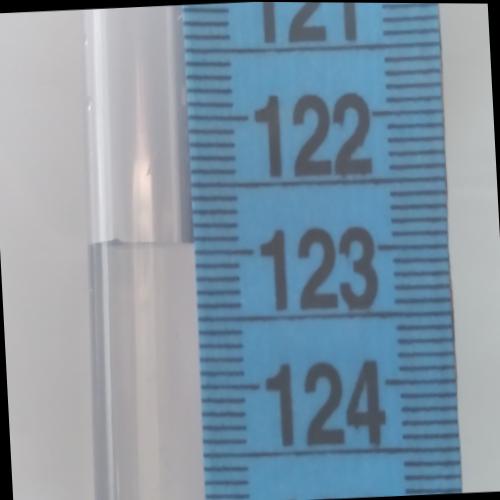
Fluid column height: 122.9 cm